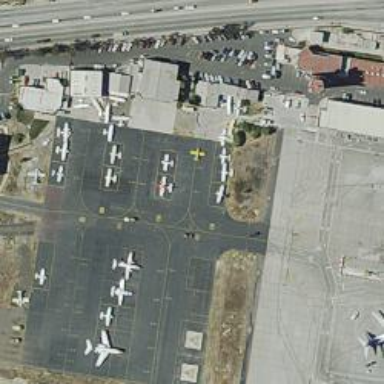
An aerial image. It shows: View of taxiway at the airport.